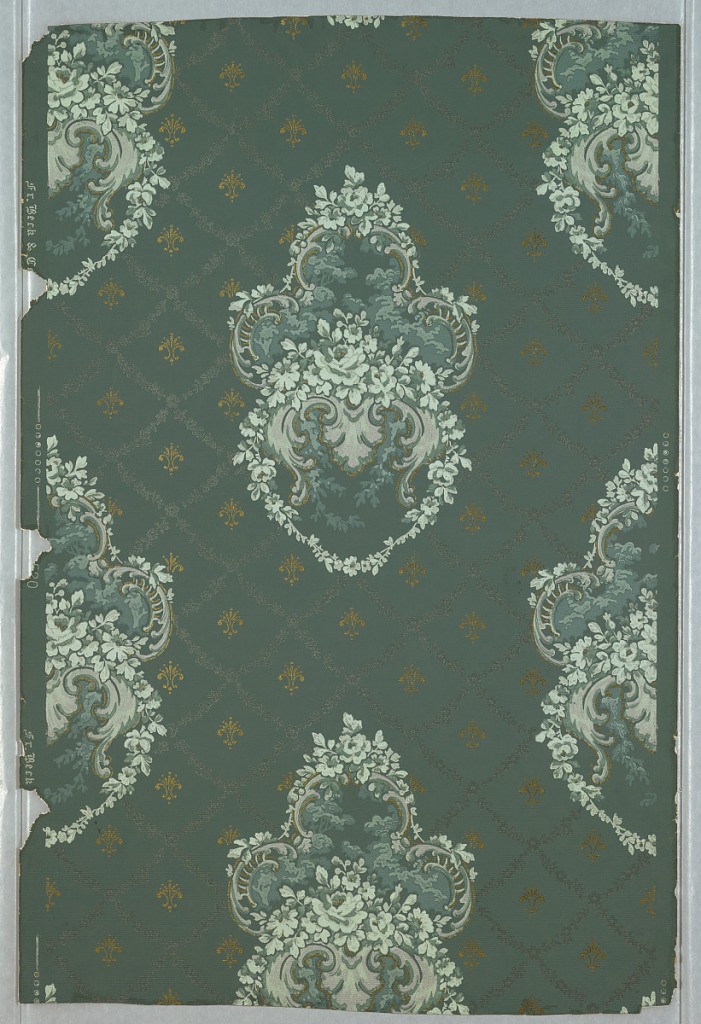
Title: Sidewall
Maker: Frederick Beck & Co., 1860
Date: ca. 1889
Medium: Machine-printed on paper
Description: Drop-repeating design of rococo enframement or cartouche containing floral spray. The ground is sown with gold fleur-de-lis. Printed in colors and gold on dark blue embossed ground.